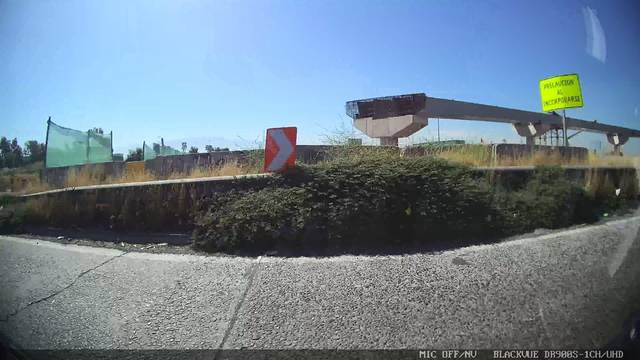
Region: Chile
Coordinates: -33.446, -70.777